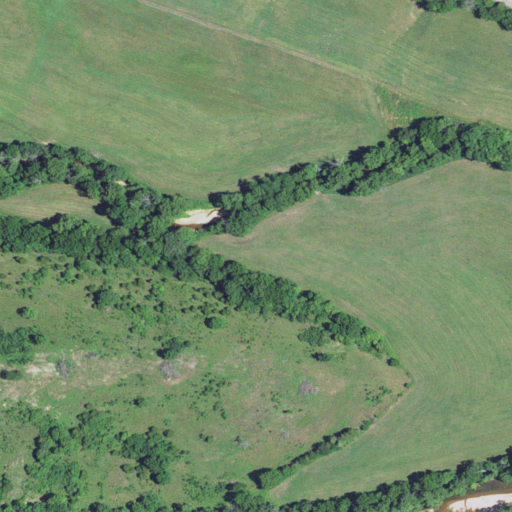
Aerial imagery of valley in Missouri named Pyatt Hollow containing pasture, deciduous forest, mixed forest, woody wetlands, shrub, and open development